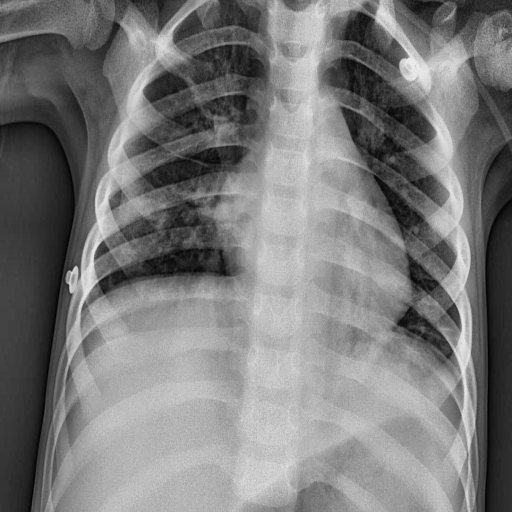
Finding: PNEUMONIA